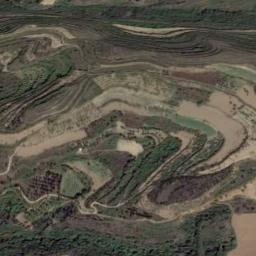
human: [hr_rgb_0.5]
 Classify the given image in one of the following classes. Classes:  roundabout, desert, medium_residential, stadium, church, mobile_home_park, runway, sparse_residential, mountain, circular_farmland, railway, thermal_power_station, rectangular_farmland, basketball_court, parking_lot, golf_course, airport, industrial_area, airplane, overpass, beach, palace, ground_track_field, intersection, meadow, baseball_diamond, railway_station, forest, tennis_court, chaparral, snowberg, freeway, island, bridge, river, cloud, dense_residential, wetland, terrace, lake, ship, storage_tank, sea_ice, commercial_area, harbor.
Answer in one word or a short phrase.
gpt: terrace